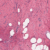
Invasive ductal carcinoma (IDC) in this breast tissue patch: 0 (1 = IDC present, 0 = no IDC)